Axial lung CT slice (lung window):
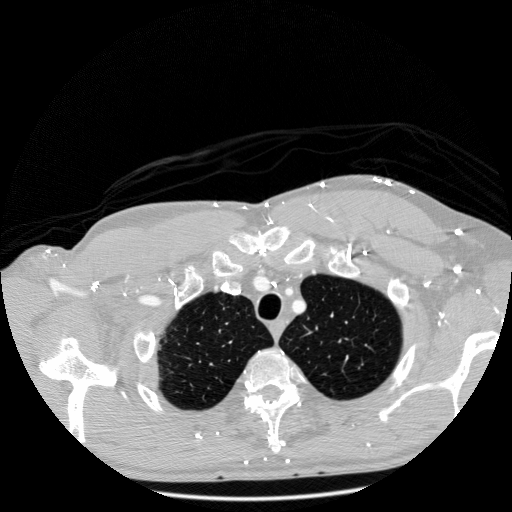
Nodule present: no